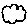
Label: cloud